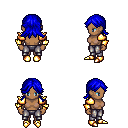
a pixel art fantasy rpg character, female body template, human, dark skin, gold arm armor, metal pants, blue loose hair, gold boots, four views (front, back, left, right), 2x2 character sprite sheet, small pixel art, hard edges, no anti-aliasing